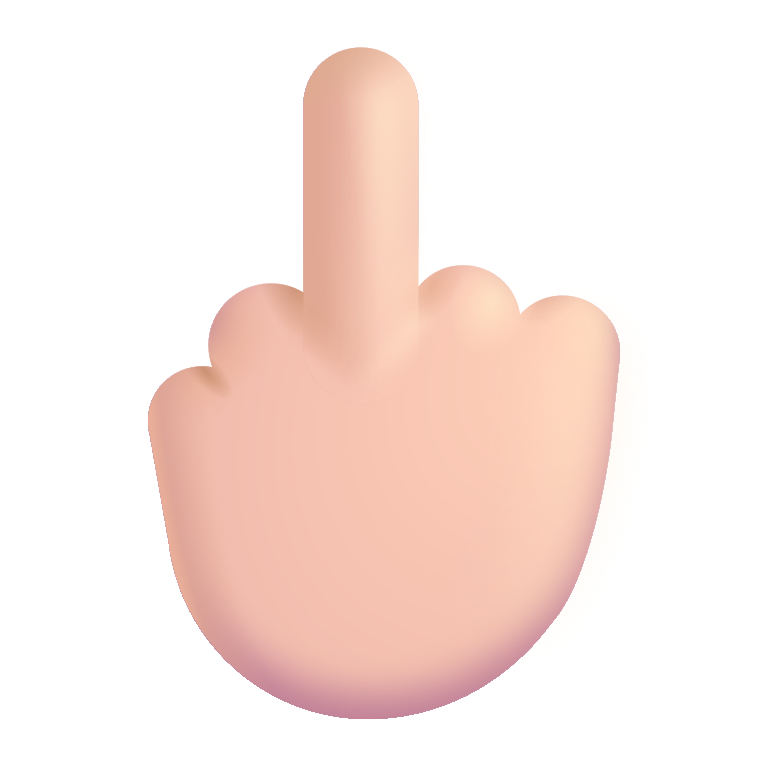
middle finger color light